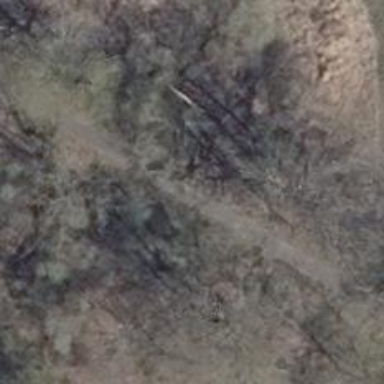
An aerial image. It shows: Abandoned railway.